Question: i create app which share data between iPhone to iWatch using <URL>
first or second time when i run app it working. after it show me like

I don't what happen. And also i don't change in Code.
Can anyone give me detail what is this. why is show.
Thanks in Advance.
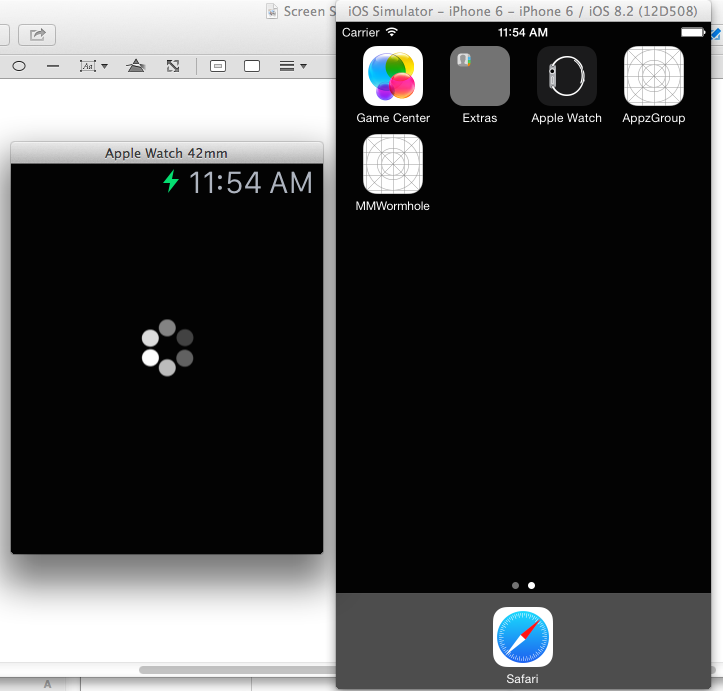
Answer: Try to stop and rerun your code twice times. Some time the application on Apple watch simulator stuck.